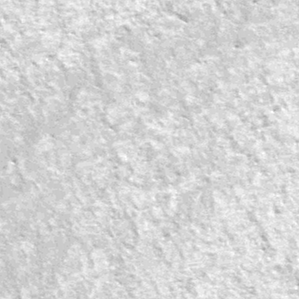
Label: frost